Field crop: maize
Growth stage: 2
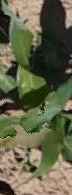
Species: maize